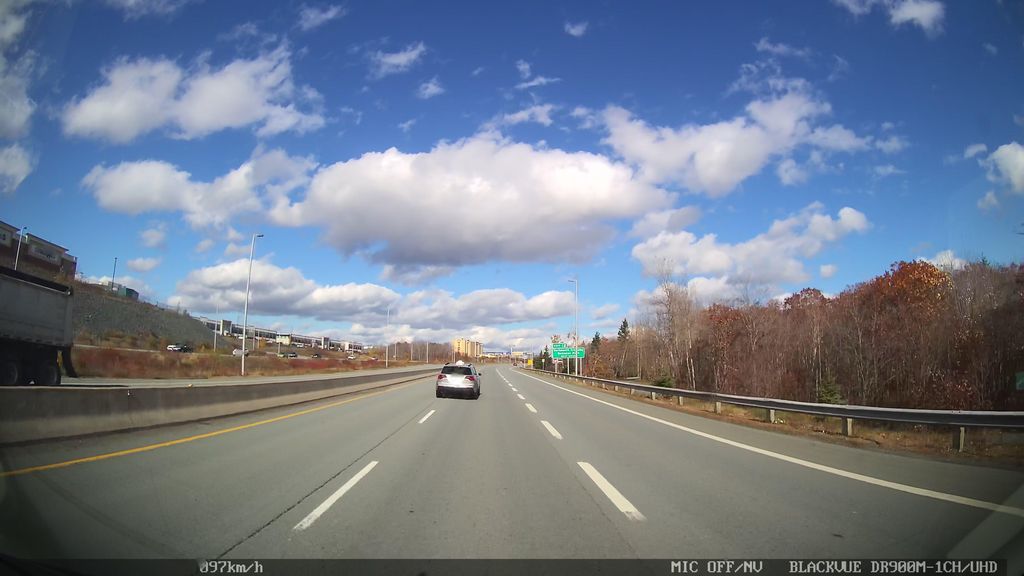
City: halifax